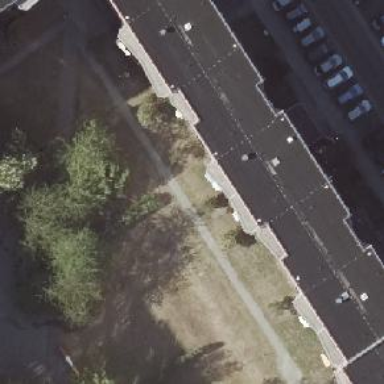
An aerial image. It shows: Residential building with flat roof. The roof is gray in color and made of tar paper.